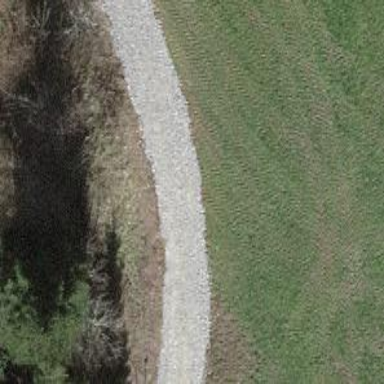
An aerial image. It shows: Gravel track with grade3 tracktype.